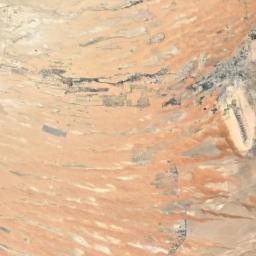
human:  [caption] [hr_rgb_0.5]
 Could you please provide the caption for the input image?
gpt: There are yellow desert with lines of bare land .

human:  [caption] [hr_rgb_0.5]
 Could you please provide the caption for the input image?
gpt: The desert has yellow sand and some decayed rocks .

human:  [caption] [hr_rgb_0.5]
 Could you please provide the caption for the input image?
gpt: Nothing else can be seen in this desert .

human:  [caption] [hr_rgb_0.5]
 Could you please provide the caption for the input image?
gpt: The yellow desert covers the brown bare land .

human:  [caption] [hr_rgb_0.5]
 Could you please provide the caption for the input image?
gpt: A desert covered with some bare land and sand .